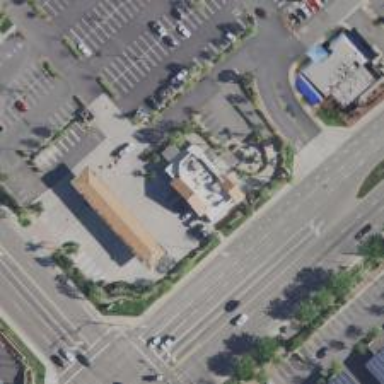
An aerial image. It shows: Convenience shop.